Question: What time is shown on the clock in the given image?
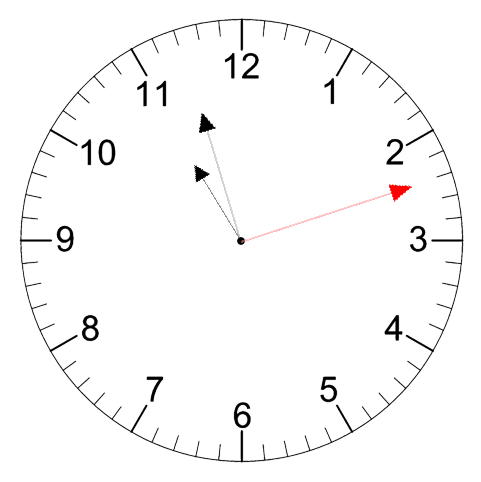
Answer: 10:57:12